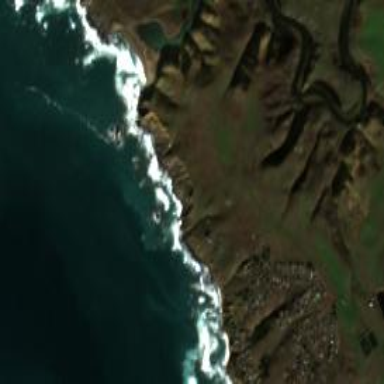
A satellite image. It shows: Picturesque coastline scene.